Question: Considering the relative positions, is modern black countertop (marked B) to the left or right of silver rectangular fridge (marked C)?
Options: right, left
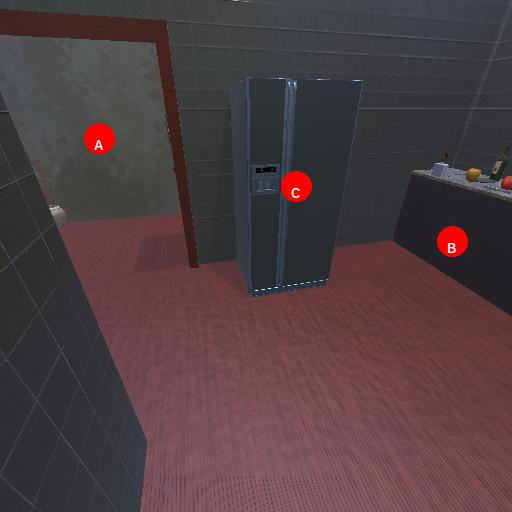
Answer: right